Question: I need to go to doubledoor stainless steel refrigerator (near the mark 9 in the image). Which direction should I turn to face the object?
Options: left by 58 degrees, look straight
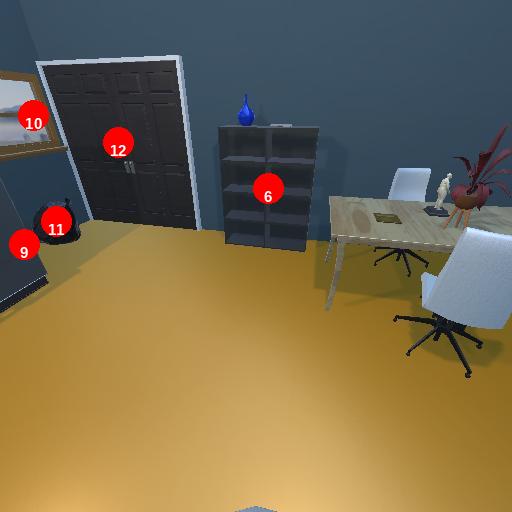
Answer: left by 58 degrees